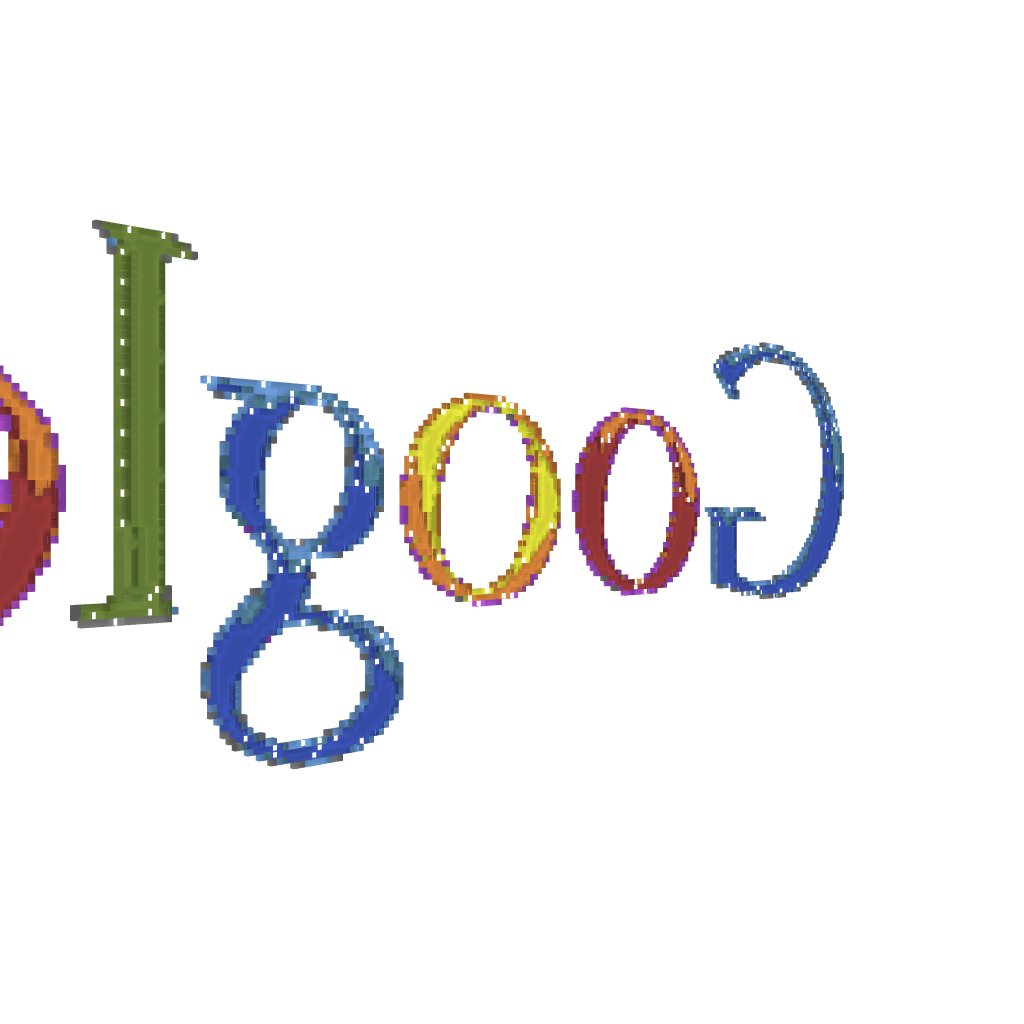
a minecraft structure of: Google high quality